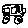
Label: car